Question: I'm exploring the features of WebGL for my game and are testing it out on various devices. Right now I'm using the <URL> which handles all the rendering an such for me.
However, on some mobile and tab devices I've tested (Samsung Galaxy and Samsung Galaxy Tab II), the textures are not being rendered correctly. They either don't show up, or turn black or blank colors.
My setup is as follows:
- - - - <URL>
Take a look at this screenshot I made:

I've done some re-search and found <URL>. Unfortunately, a good explanation of WHY it occurs and solution is not provided.
Do you have any experience of this subject on these "old" devices, and why the issue occurs? I've read somewhere that the OS are scaling the textures when loading them, could that be the case? And how to avoid that then?
Thank you in advance!
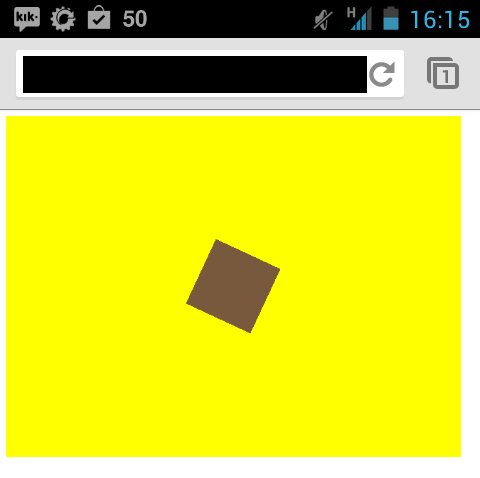
Answer: The error
'''
bindAttribLocation: index out of range
'''
suggests that the code is trying to use too many attributes. To find out how many attributes the GPU supports you call
'''
maxAttributes = gl.getParameter(gl.MAX_VERTEX_ATTRIBS);
'''
8 is the minimum a WebGL implementation must support.
That error for 'bindAttribLocation' means the code called 'bindAttribLocation' with a value >= 'maxAttributes'
That's a little surprising because for most common 3D apps they'll have positions, normals, texture coordinates then possibly tangents, binormals, vertex colors. That's only 6 attributes. A second or third set of texture coordinates is not out of the ordinary but more than that seems pretty rare. Still, that's what the error message is suggesting.
Just for the heck of it I checked <URL>, a turbulenz game. It's using attributes 0, 3, and 8. Why not 0, 1, and 2 I have no idea but on any device that only supports the minimum 8 attributes trying to use attribute 8 is going to fail because 7 is the highest attribute.
---
Update: I looked at the source for turbulenz. As currently designed it requires 16 attributes. It gives each attribute 0 through 15 a specific use. So for example the first set of texture coordinates always go on attribute 8. (which is why you're seeing the textures disappear). The first set of tangents always go on attribute 14. Etc. Here's the list of assignments
'''
SEMANTIC_POSITION = 0;
SEMANTIC_POSITION0 = 0;
SEMANTIC_BLENDWEIGHT = 1;
SEMANTIC_BLENDWEIGHT0 = 1;
SEMANTIC_NORMAL = 2;
SEMANTIC_NORMAL0 = 2;
SEMANTIC_COLOR = 3;
SEMANTIC_COLOR0 = 3;
SEMANTIC_COLOR1 = 4;
SEMANTIC_SPECULAR = 4;
SEMANTIC_FOGCOORD = 5;
SEMANTIC_TESSFACTOR = 5;
SEMANTIC_PSIZE0 = 6;
SEMANTIC_BLENDINDICES = 7;
SEMANTIC_BLENDINDICES0 = 7;
SEMANTIC_TEXCOORD = 8;
SEMANTIC_TEXCOORD0 = 8;
SEMANTIC_TEXCOORD1 = 9;
SEMANTIC_TEXCOORD2 = 10;
SEMANTIC_TEXCOORD3 = 11;
SEMANTIC_TEXCOORD4 = 12;
SEMANTIC_TEXCOORD5 = 13;
SEMANTIC_TEXCOORD6 = 14;
SEMANTIC_TEXCOORD7 = 15;
SEMANTIC_TANGENT = 14;
SEMANTIC_TANGENT0 = 14;
SEMANTIC_BINORMAL0 = 15;
SEMANTIC_BINORMAL = 15;
'''
Some amount of re-design or indirection will be required to make it work on GPUs with less than 16 attributes.